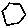
Label: hexagon